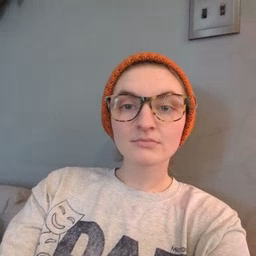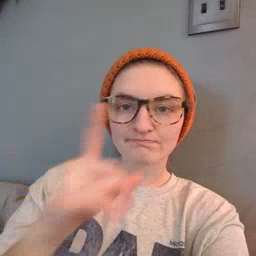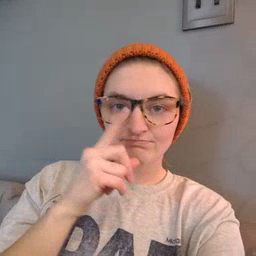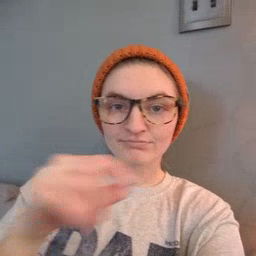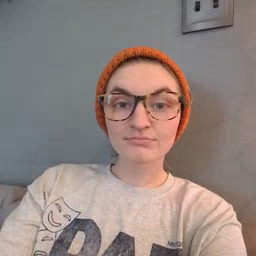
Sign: mouse